Field crop: maize
Growth stage: 2
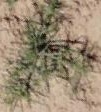
Species: salsola